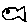
Label: fish